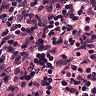
Metastatic tissue present: no